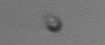
Label: nanoplankton_mix